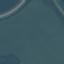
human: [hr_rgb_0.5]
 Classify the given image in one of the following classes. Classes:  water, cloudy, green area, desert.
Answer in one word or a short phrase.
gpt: water